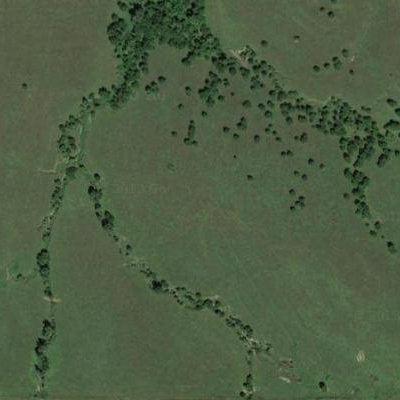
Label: aGrass